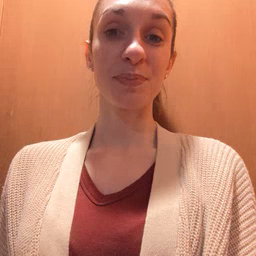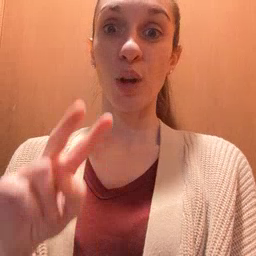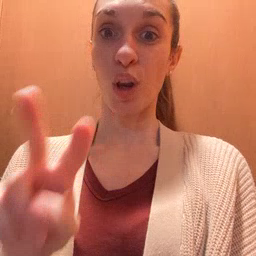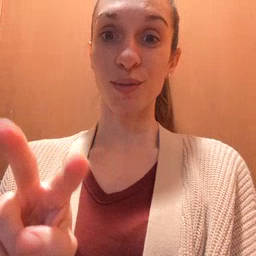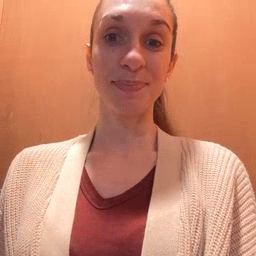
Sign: look